Question: In my current app, I have three UIViewControllers and I am using StoryBoard:
ViewController, MenuViewController, CategoriasListViewController.
To show MenuViewController from ViewController, I am using a button action.
To go back from MenuViewController to ViewControler, I am using a BarButton item with the following action method:
'''
- (IBAction)backButton:(id)sender {
[self.navigationController popViewControllerAnimated:YES];
}
'''
To show CategoriasListViewController from MenuViewController, I am using also a button action.
To go back from CategoriasListViewController to MenuViewControler, I am using a BarButton item with the following action method (the same as above):
'''
- (IBAction)backButton:(id)sender {
[self.navigationController popViewControllerAnimated:YES];
}
'''
But in this case, MenuViewController is not shown, the BarButton action is ignored.
I am using the customised BarButton actions instead the default Back button, because in the header background I have an image with a logo that would be overlapped by the default Back button.
Any help is welcome. Thank you.
UPDATE 1: This is my StoryBoard:

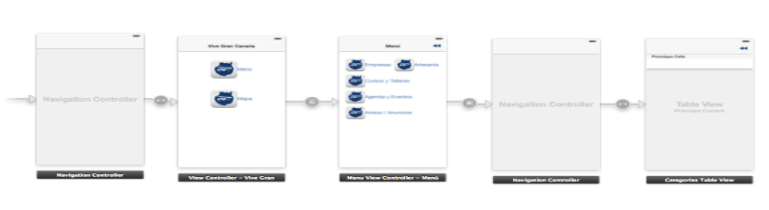
Answer: I have difficulties reading your story board but I'm pretty sure that if you put a break point in your method '- (IBAction)backButton:(id)sender' you will hit that break point.
I'm pretty sure the method is being call when you hit the button (unless you forgot to hook it).
The problem look like you are wrapping your 'CategoriasListViewController' inside a Brand NEW Navigation controller. So when '-backButton:' get call you are talking to that new NavigationController instead of the original one that you really want to talk to.
Remove that unnecessary UINavigationController and it should work.